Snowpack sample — Rabbit Ears Pass, Jackson County, Colorado, USA (12/17/25, 1:08 PM MST)
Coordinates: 40.387, -106.625
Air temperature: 34 °F
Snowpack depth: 46 cm
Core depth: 20 cm
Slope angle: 6°, slope face: 165°
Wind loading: medium
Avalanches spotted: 0
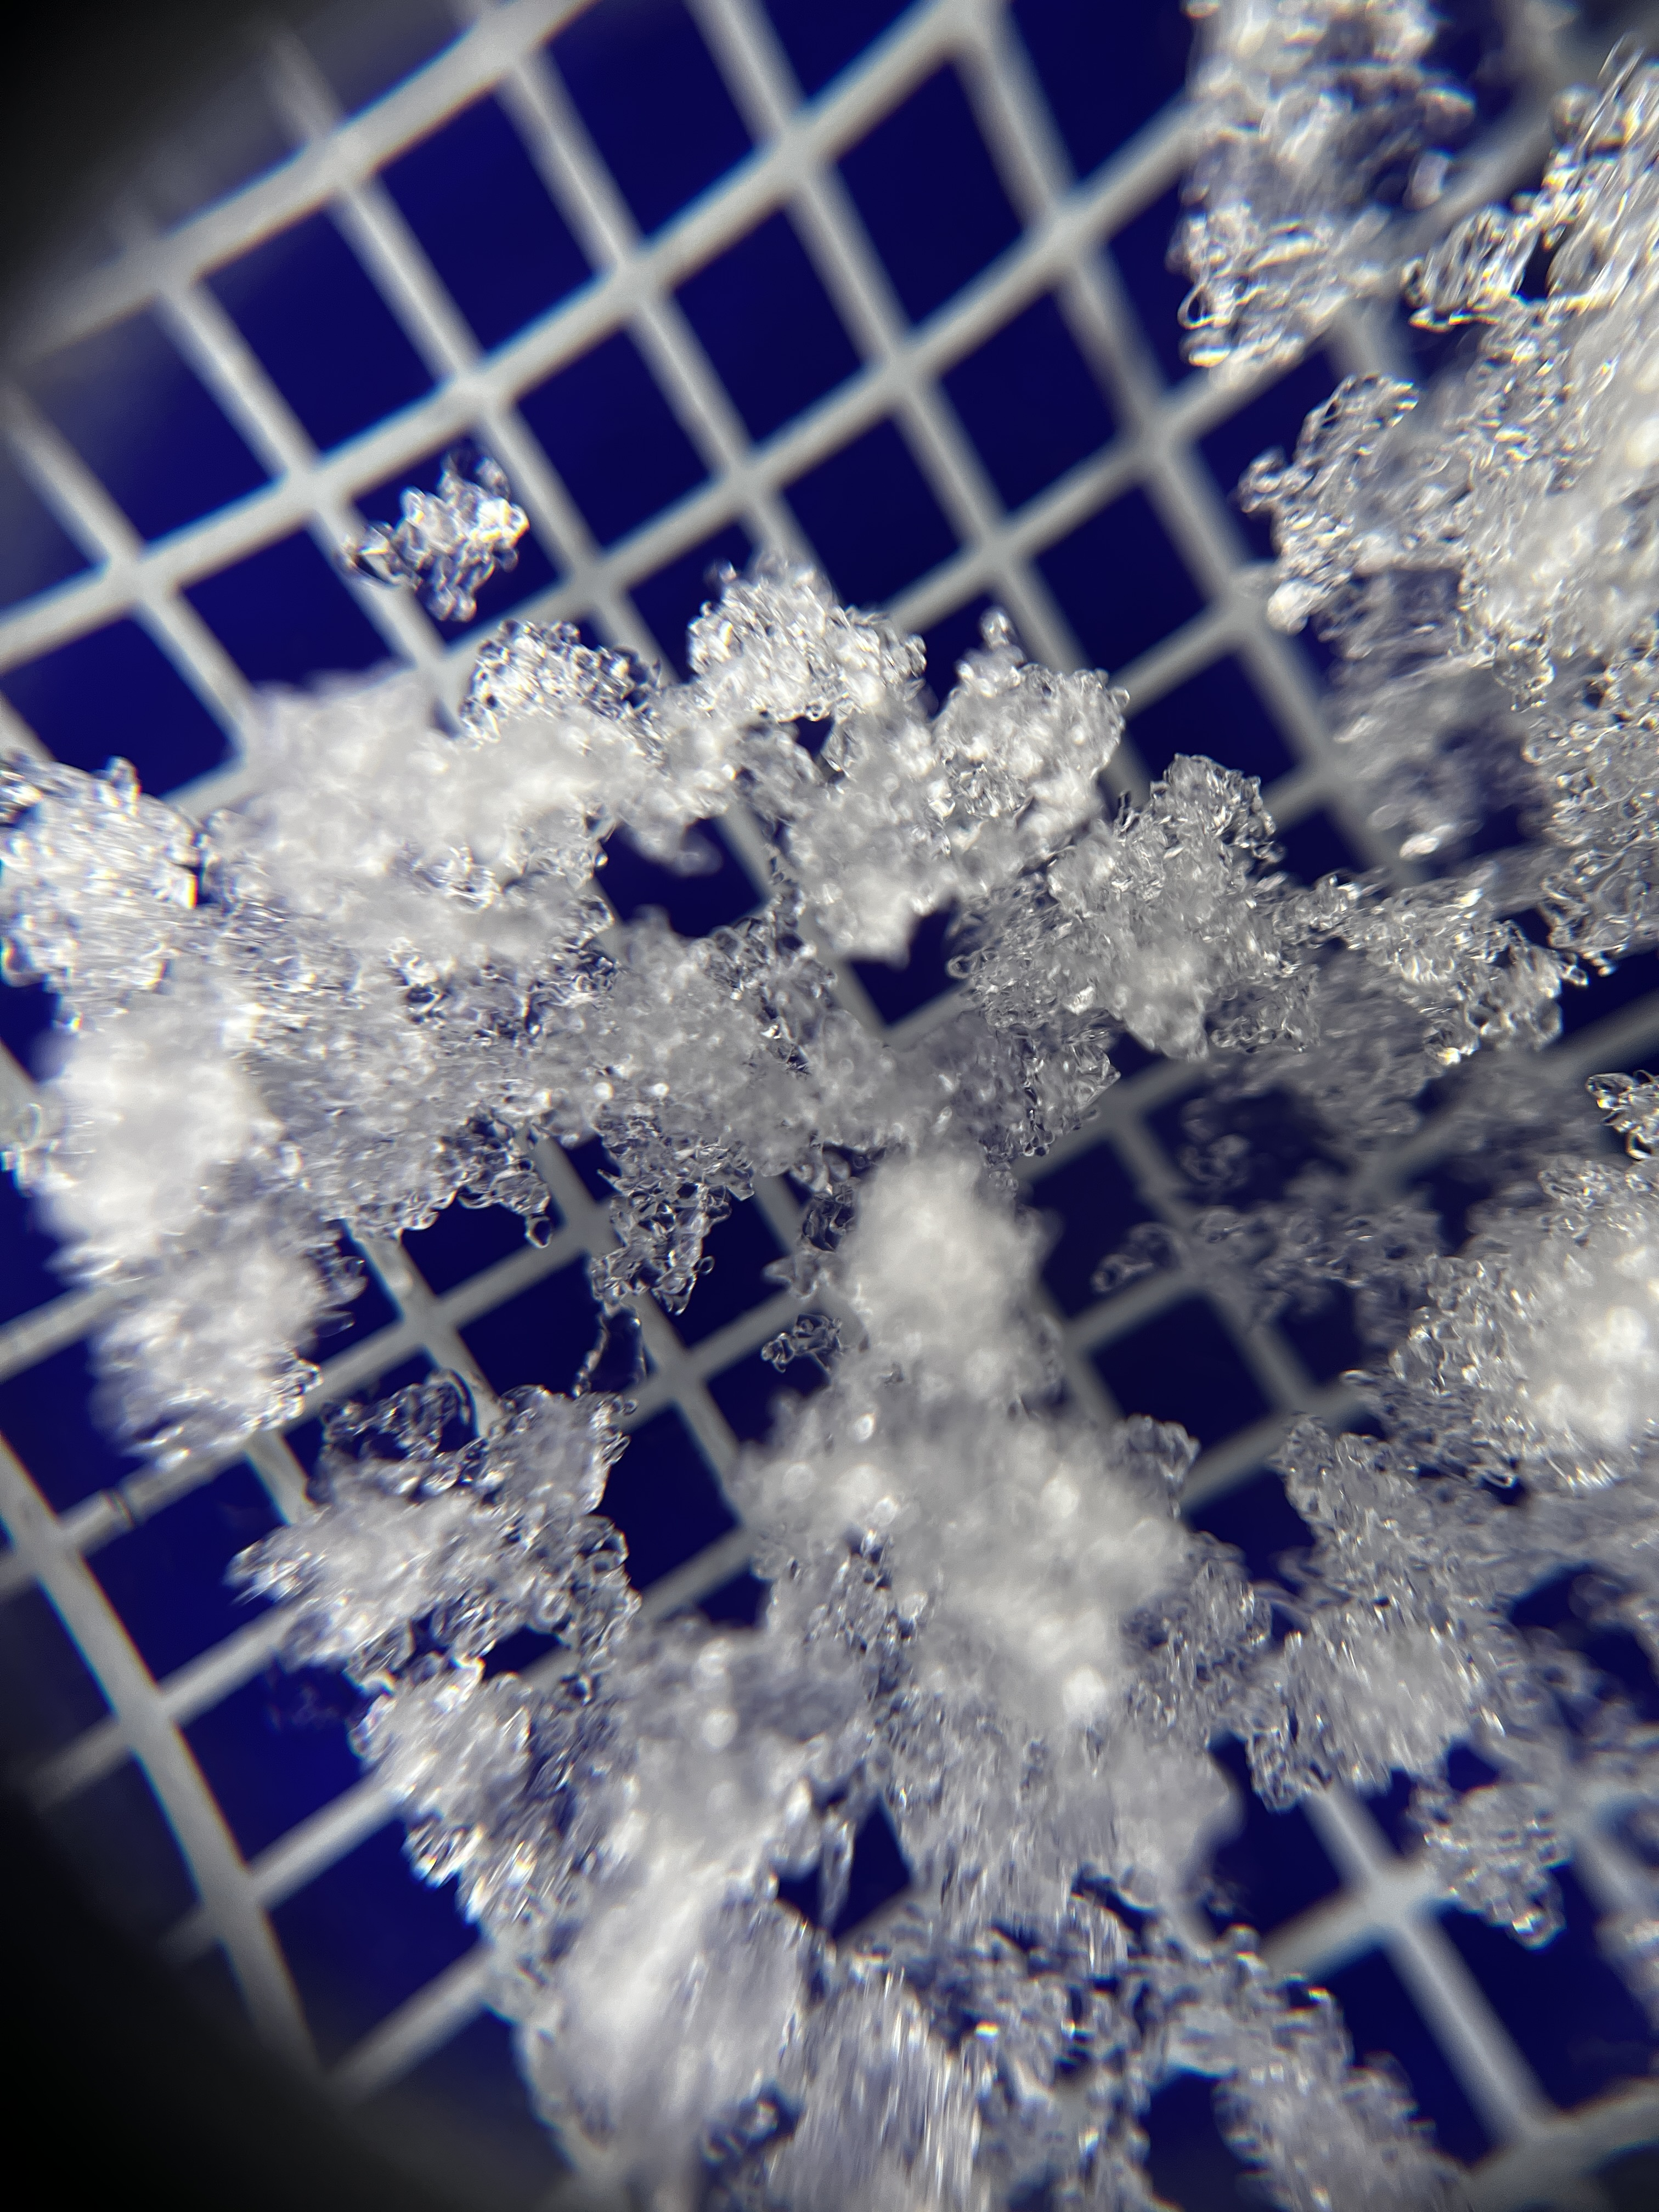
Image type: magnified_profile
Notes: No avalanches spotted nearby, although collected in a meadowy area with minimal risk on this face of the pass.